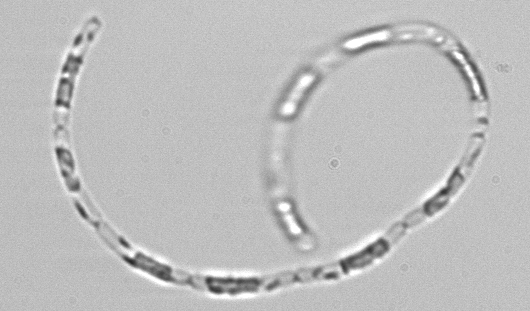
Label: Guinardia_striata